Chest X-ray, PA view. Patient: 43 years old, sex M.
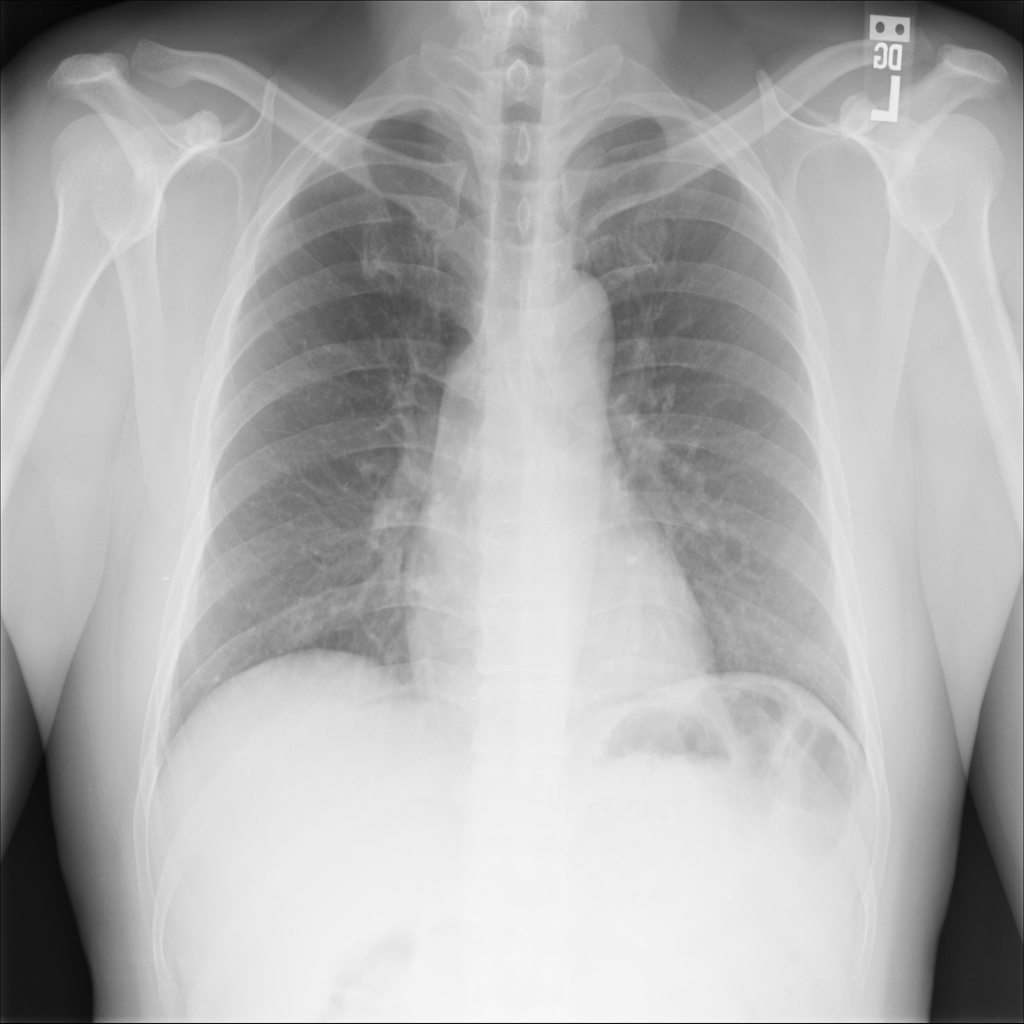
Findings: No Finding